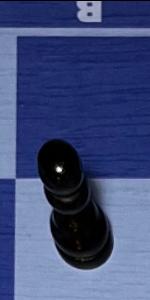
Label: Pawn_Black